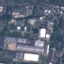
Land use / land cover class: Industrial